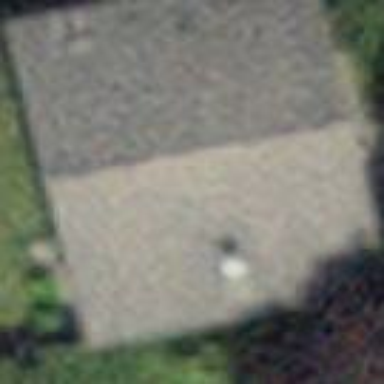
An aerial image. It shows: Simple house.